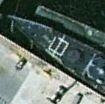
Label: cruiser